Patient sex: F
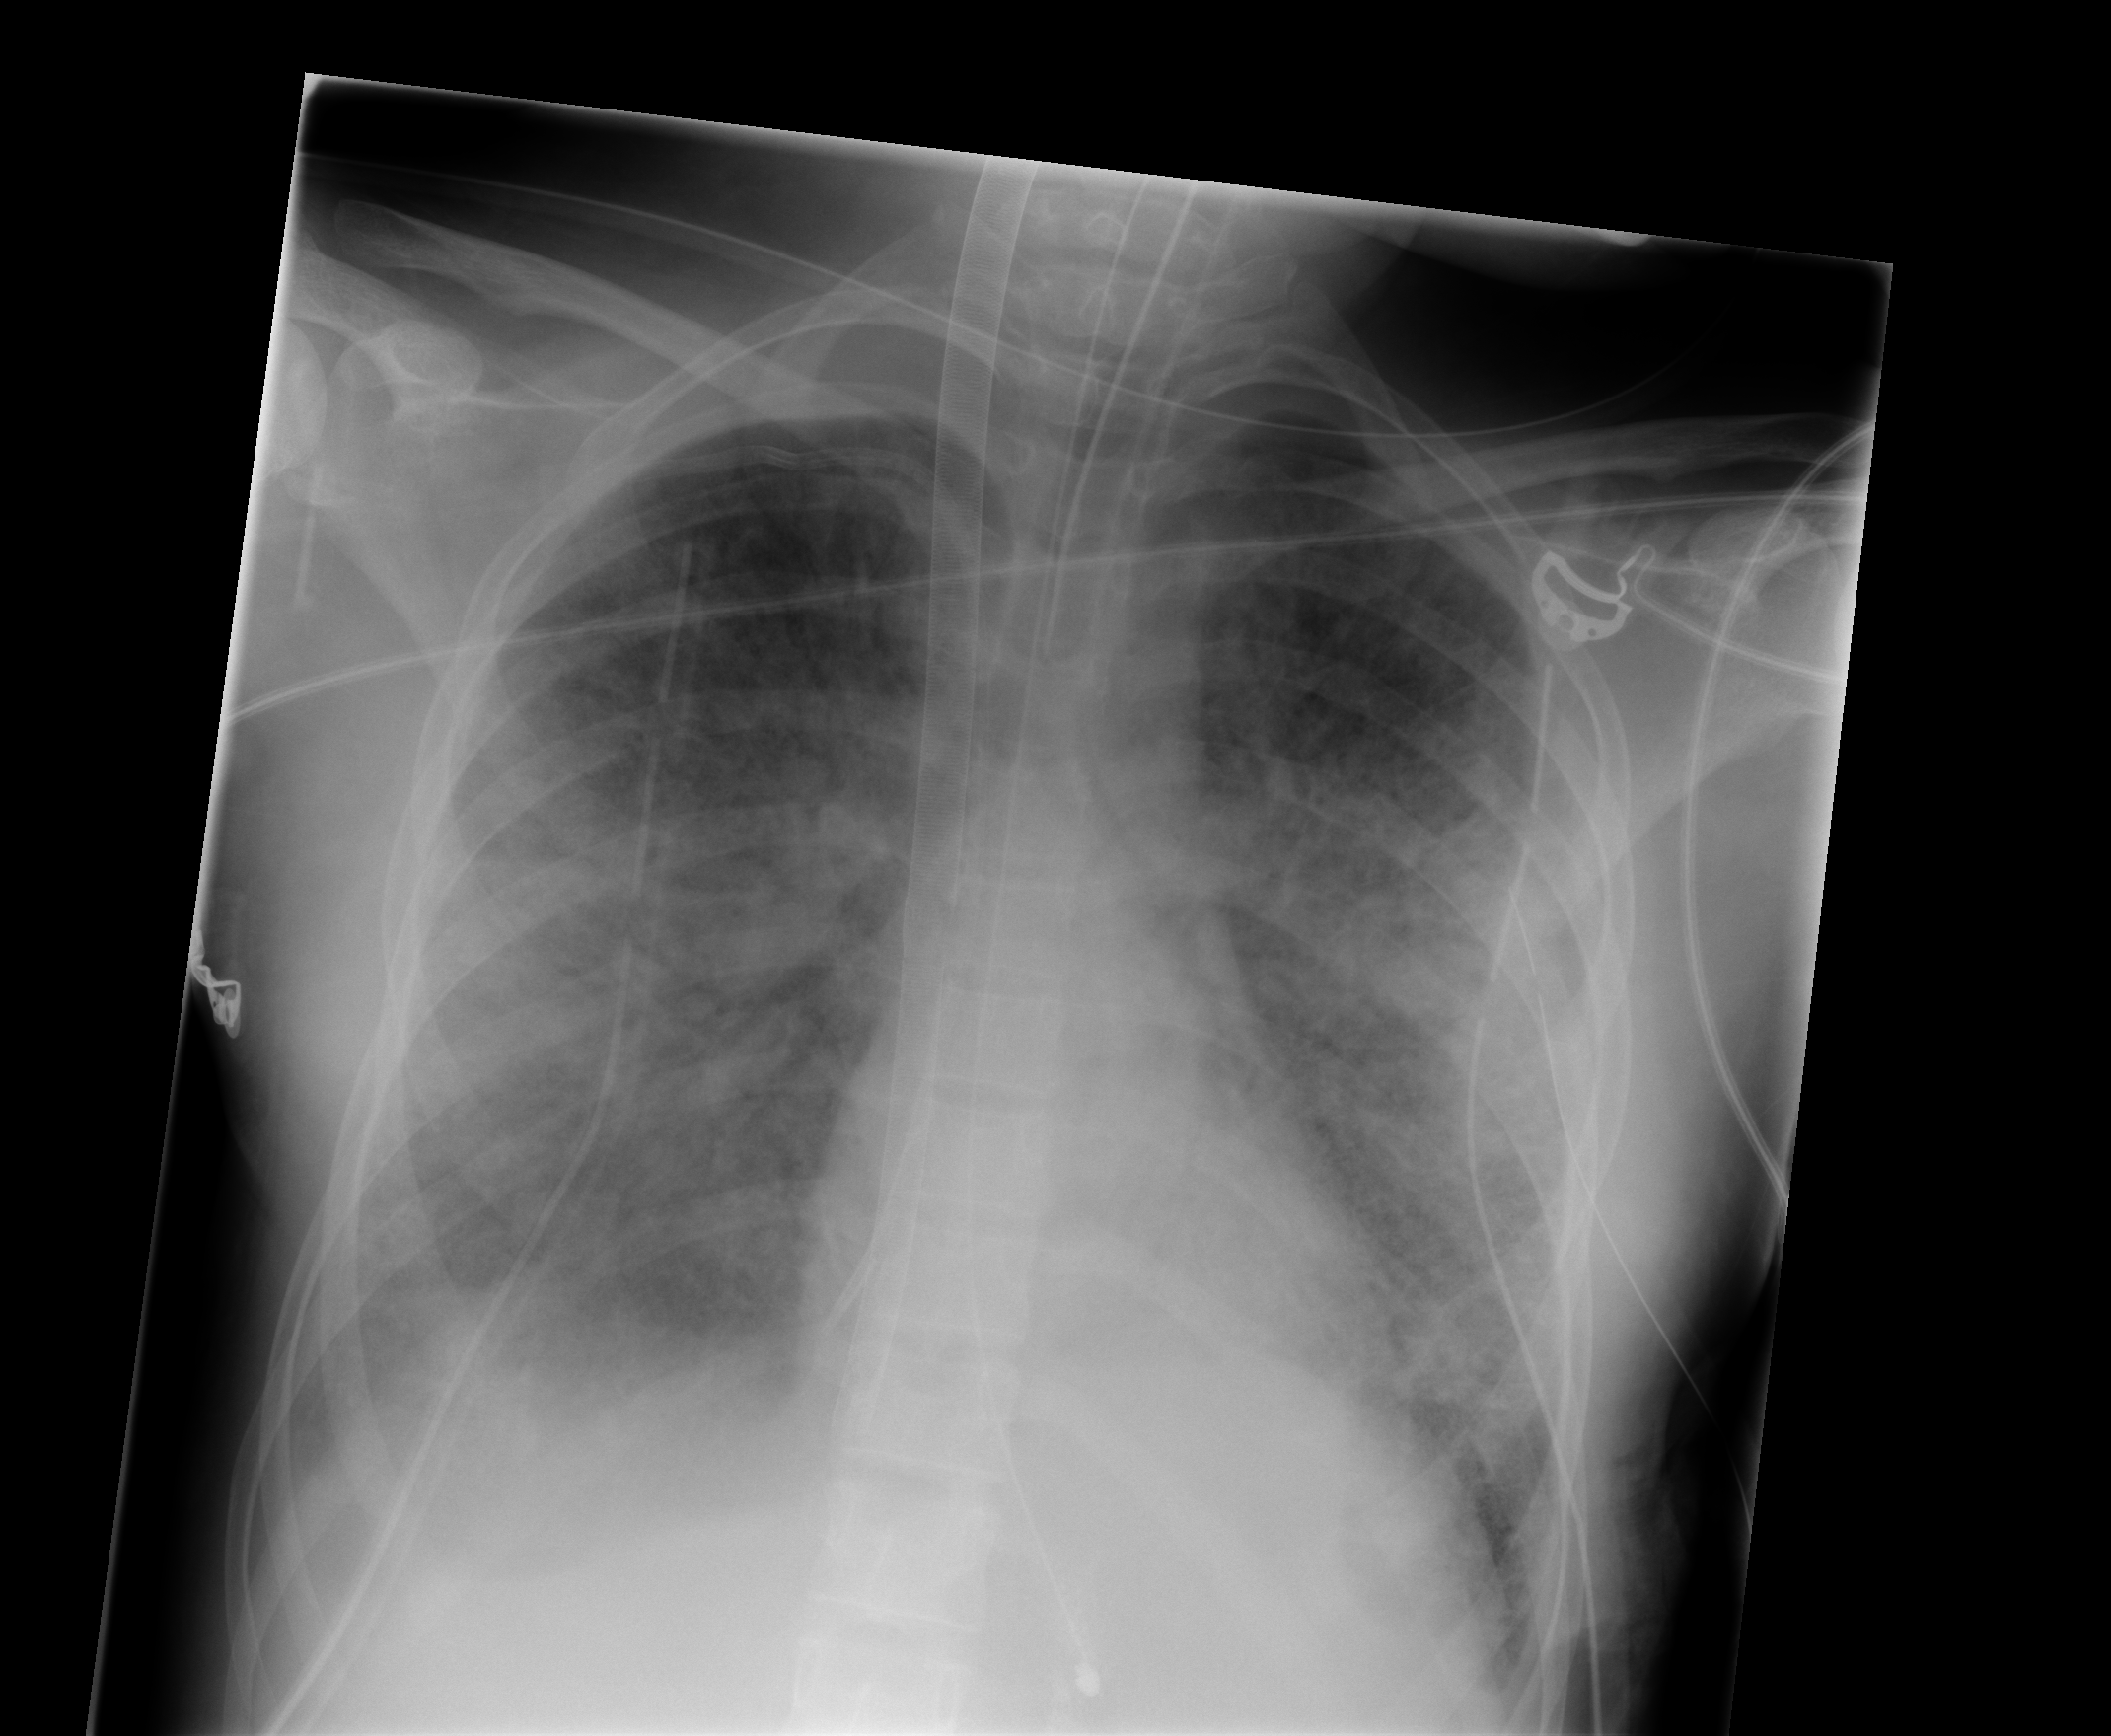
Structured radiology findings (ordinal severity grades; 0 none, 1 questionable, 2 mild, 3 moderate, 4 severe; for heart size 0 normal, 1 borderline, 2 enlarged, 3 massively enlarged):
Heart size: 0
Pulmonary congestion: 2
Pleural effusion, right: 2
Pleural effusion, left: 2
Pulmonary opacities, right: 4
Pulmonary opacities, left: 4
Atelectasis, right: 2
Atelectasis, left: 2